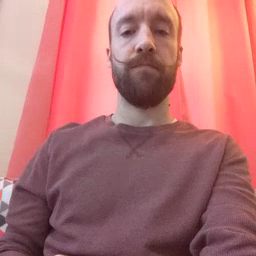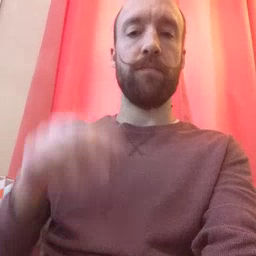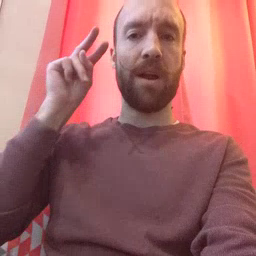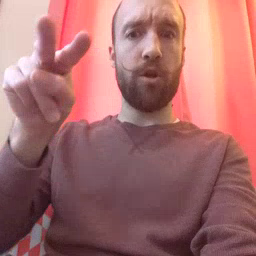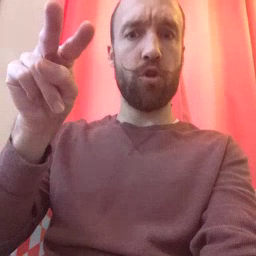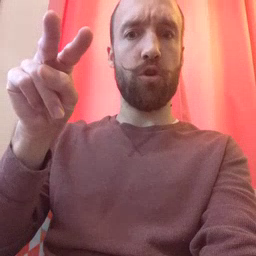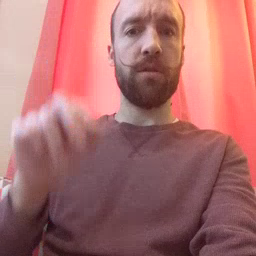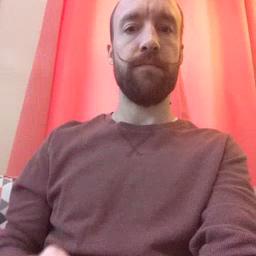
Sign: look